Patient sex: F
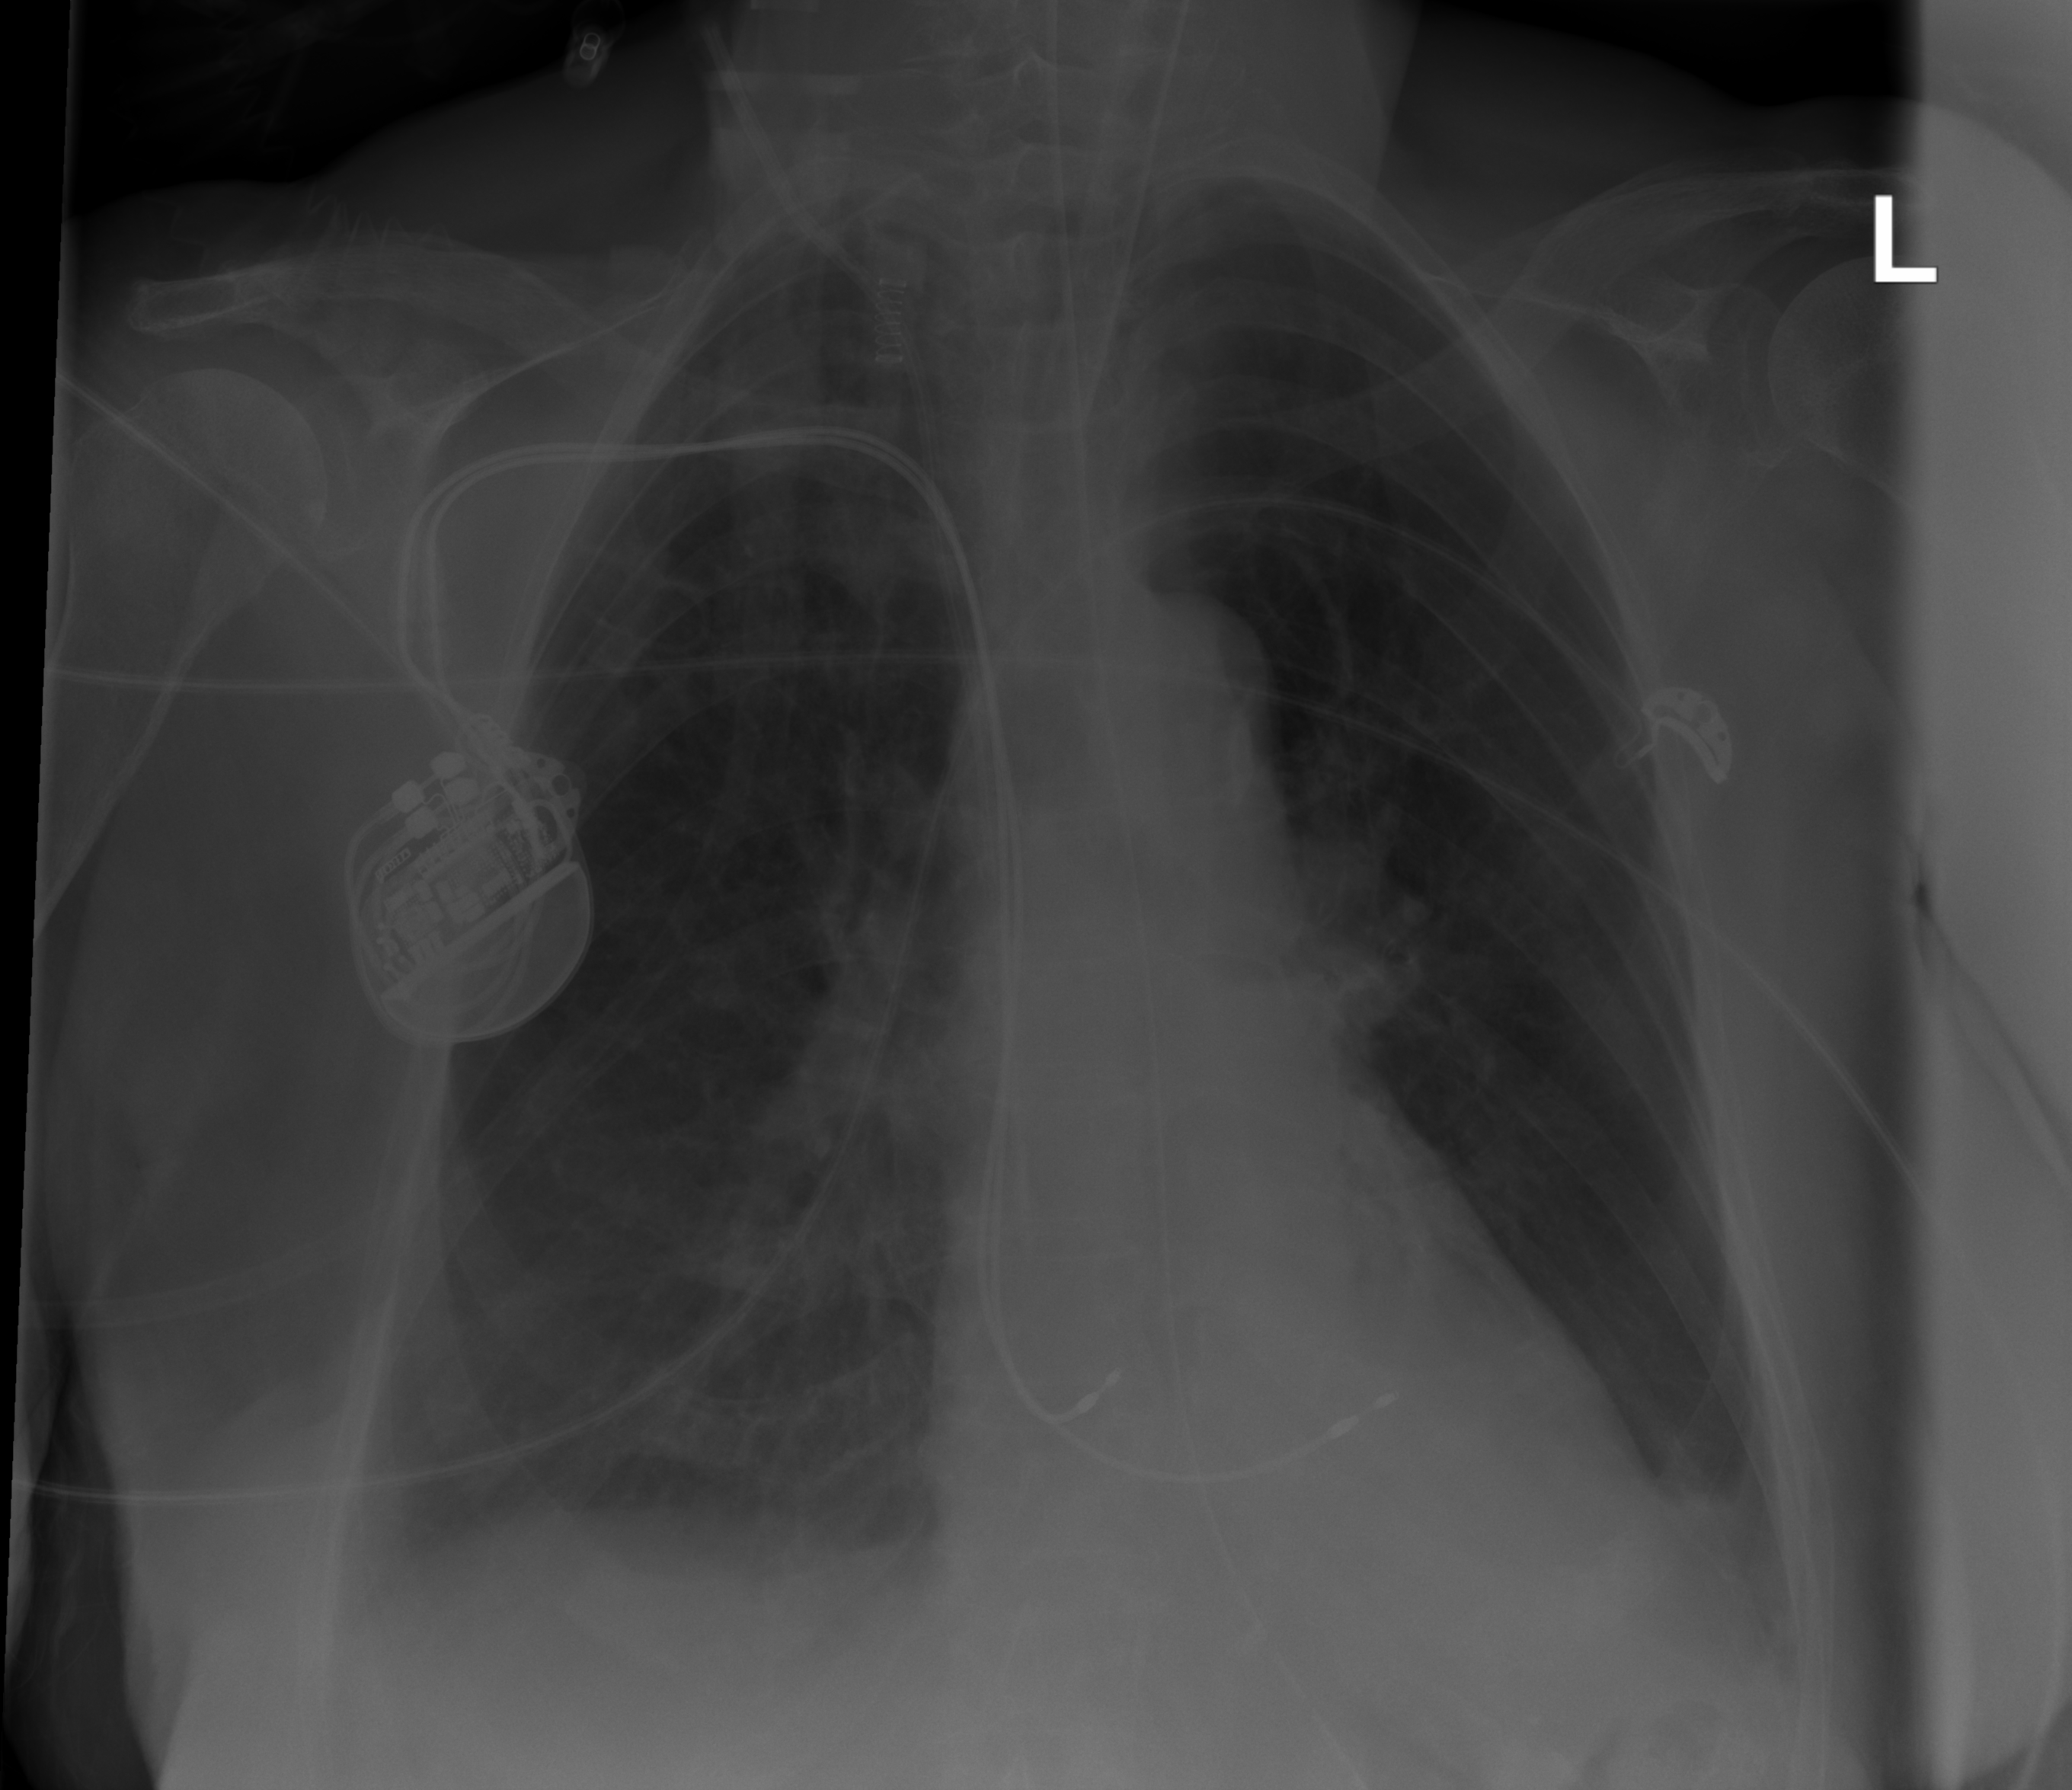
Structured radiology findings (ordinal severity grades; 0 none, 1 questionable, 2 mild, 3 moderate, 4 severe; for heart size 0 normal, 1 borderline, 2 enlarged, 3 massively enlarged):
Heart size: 0
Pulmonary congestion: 2
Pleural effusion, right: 2
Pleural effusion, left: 2
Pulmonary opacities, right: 0
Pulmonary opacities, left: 1
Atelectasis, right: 2
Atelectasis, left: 2